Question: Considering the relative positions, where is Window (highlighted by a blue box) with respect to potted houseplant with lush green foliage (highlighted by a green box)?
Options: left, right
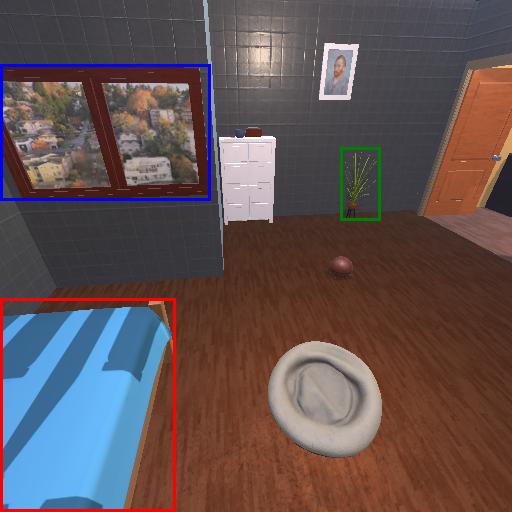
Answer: left